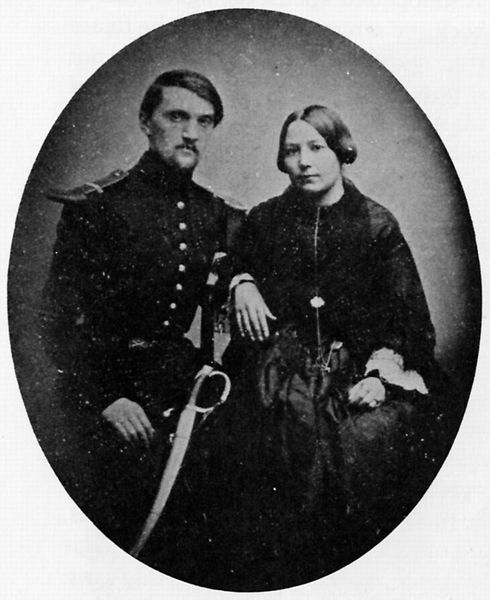
Titel: Doppelporträt
Künstler: Andrè Adolphe Eugené Disdéri
Standort: Paris
Institution: Bibliothèque Nationale.
Schlagwörter: hand, mann, schatten, weiß, sitzen, blume, finger, frau, frisur, grau, haar, hintergrund, kleid, licht, mund, nase, schwarz, stirn, stuhl, blick, dame, gürtel, rock, alt, bart, jacke, jung, augen, bluse, falten, kragen, pelz, spitze, trauer, bildnis, herr, hände, portrait, porträt, haare, mantel, sitzend, adel, paar, brosche, knopf, mittelscheitel, scheitel, seide, traurig, oval, liebe, zwei, haltung, amerika, rang, französisch, hands, military, people, soldier, sword, white, women, schnäuzer, black, dark, dress, dresses, face, grey, hair, lace, nose, old, seated, sit, sitting, skirt, sleeve, woman, seitenscheitel, streng, glanz, picture, deutsch, rüschen, knöpfe, knopfleiste, foto, fotografie, photographie, griff, doppelportrait, medaillon, schwarz-weiß, militär, schwert, säbel, uniform, soldat, wei0, epauletten, degen, manschetten, offizier, schulterklappen, stehkragen, schwester, photo, ehepaar, ehe, man, costume, eyes, suit, hochzeit, america, drawing, black and white, look, cap, coat, mouth, army, buttons, beard, couple, faces, jacket, pair, bruder, love, victorian, pose, shoulder, family, close, watch, england, circle, war, bürgerkrieg, american, heirat, part, daguerrotypie, epaulette, black white, round, sitzfiguren, photograph, photography, creepy, hochzeitsfoto, button, mustache, moustache, deen, schwazweiß, broche, civil war, cuff, daguerreotype, elliptical, epaulets, epulats, marriage, married, posed, rapier, verlobte, bild, black dress, officer, anzug, b&w, cuffs, early, husband, wife, double, 19. jahrhundert, ivory, brady, union, epaulet, 1900, marshall, sabre, epaulettes, sable, facial hair, bw, partner, solider, 1920s, tassels, vignette, photgraphie, engstirnig, 19 jahrhundert, 20 jahrhundert, knopfe, foe, südstatler, partnership, man and wiffe, man and wife, tors, paarfoto, war hero, caple, coronel